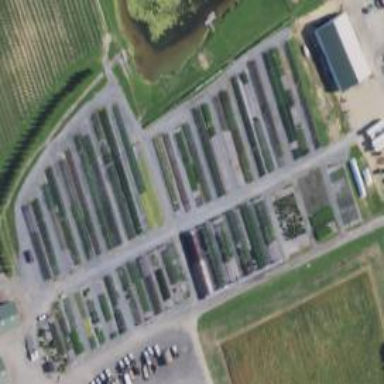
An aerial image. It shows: Greenhouse used for horticulture.